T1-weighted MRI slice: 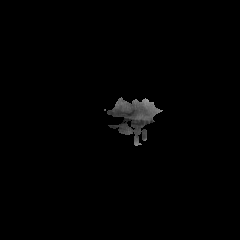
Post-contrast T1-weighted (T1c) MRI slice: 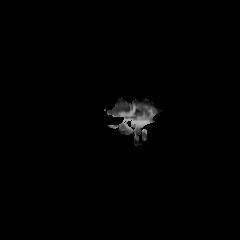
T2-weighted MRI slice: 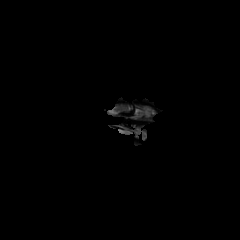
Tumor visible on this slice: no